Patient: sex M, age 80
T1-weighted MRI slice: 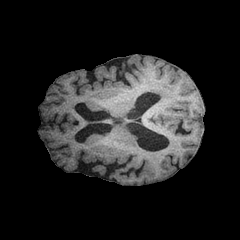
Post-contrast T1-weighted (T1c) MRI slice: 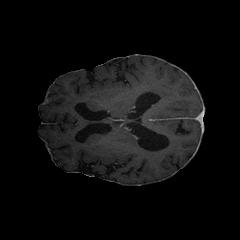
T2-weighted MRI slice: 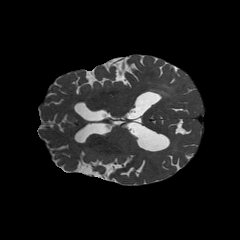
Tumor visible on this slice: yes
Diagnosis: Glioblastoma, IDH-wildtype
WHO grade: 4